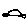
Label: car